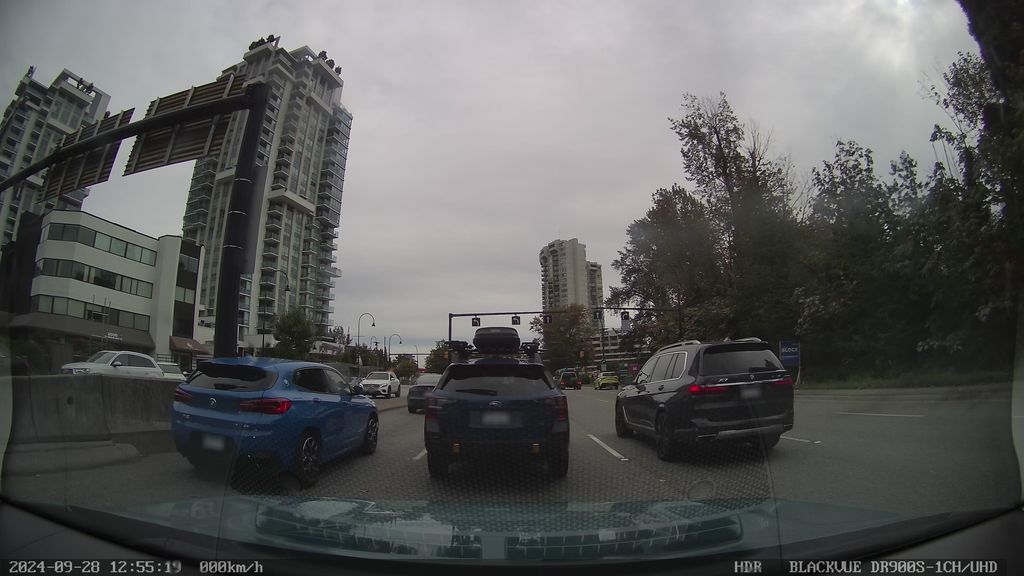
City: vancouver